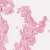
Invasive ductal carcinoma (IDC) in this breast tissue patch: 0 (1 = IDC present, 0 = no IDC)